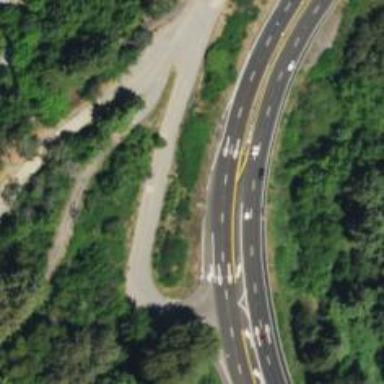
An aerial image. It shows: Trunk link road with asphalt surface.